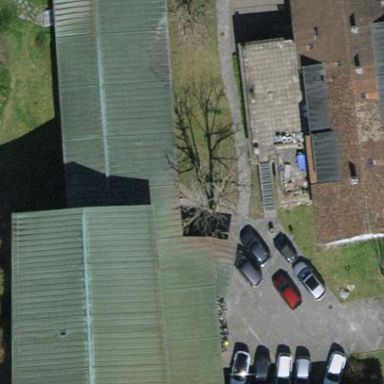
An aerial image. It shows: Parish hall serving as community center in building.